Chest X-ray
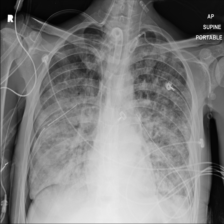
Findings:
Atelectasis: negative
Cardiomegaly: negative
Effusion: negative
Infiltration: negative
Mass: negative
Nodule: negative
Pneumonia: negative
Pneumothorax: positive
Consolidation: negative
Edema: negative
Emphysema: negative
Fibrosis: negative
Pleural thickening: negative
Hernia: negative